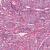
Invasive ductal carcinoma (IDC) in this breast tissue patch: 1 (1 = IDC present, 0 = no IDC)